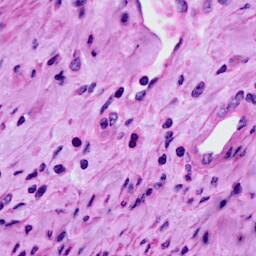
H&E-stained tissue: Cervix